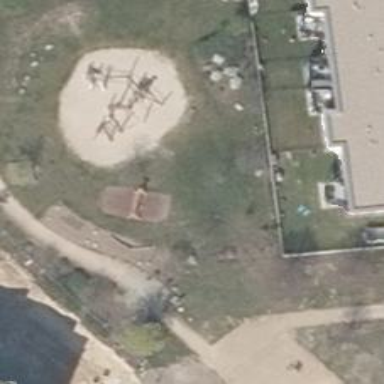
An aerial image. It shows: Playground with swings.